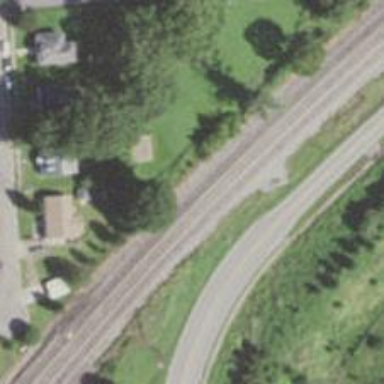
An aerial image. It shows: Railway spur service.